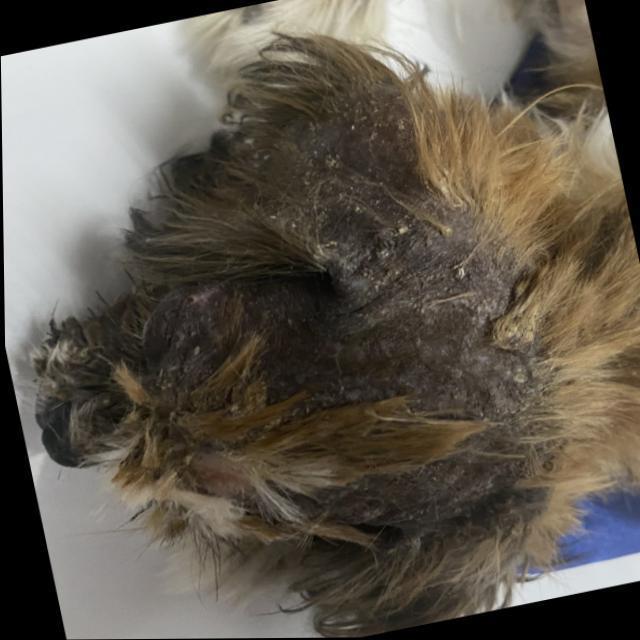
Canine demodicosis (Demodex mange) — caused by Demodex canis mites. Presents with alopecia, follicular papules, pustules, and comedones. Often localized on face and forelimbs.